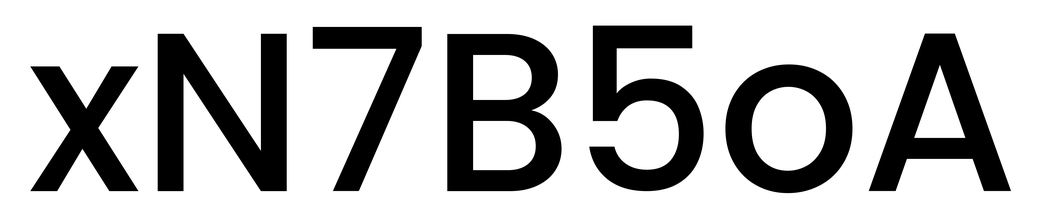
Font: Poppins-Medium